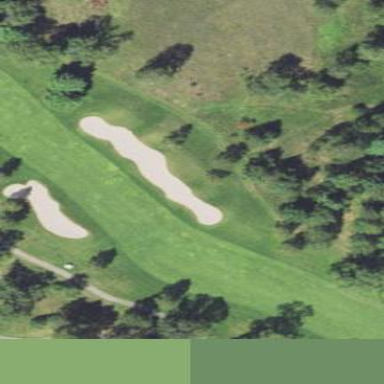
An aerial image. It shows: Golf bunker filled with natural sand.